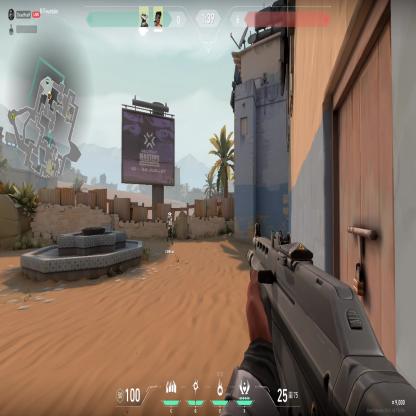
Label: teammate